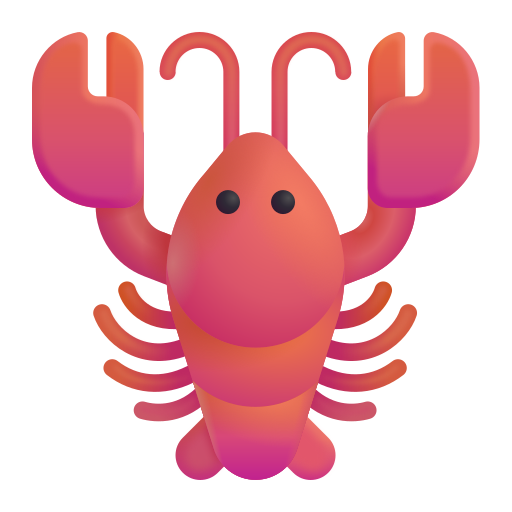
lobster color